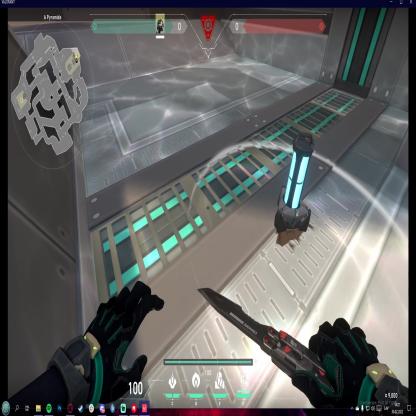
Label: planted spike